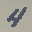
Label: 4